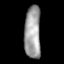
Tissue: lung
Cell type: T cells
Senescence score: 0.1585
Nuclear area (px): 834
Mean DAPI intensity: 160.261